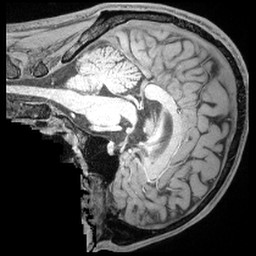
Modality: T1w
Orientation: sagittal
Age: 26
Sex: male